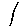
Label: line